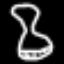
Label: hourglass